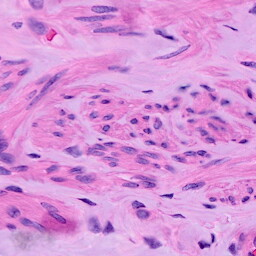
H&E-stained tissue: Ovarian